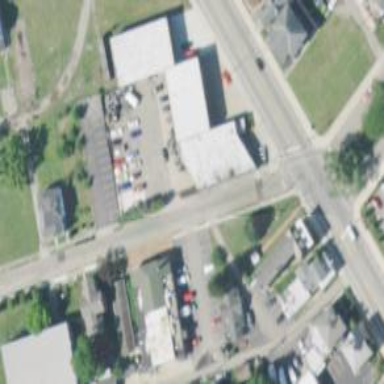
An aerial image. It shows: Car repair shop located in building.